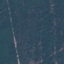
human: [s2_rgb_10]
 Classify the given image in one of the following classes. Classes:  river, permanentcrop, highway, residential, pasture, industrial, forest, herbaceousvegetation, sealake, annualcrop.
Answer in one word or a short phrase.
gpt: Forest